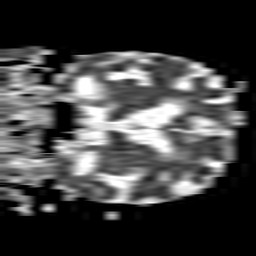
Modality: ADC
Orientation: coronal
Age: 86
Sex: female
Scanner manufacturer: philips
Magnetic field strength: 1.5 T
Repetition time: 2.975 s
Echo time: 0.06769 s